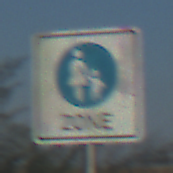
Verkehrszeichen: BeginnFussgaengerzone
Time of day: MorningAfternoon
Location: Outdoor (RoadRail)
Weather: Clear
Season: NotSpecified
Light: Natural